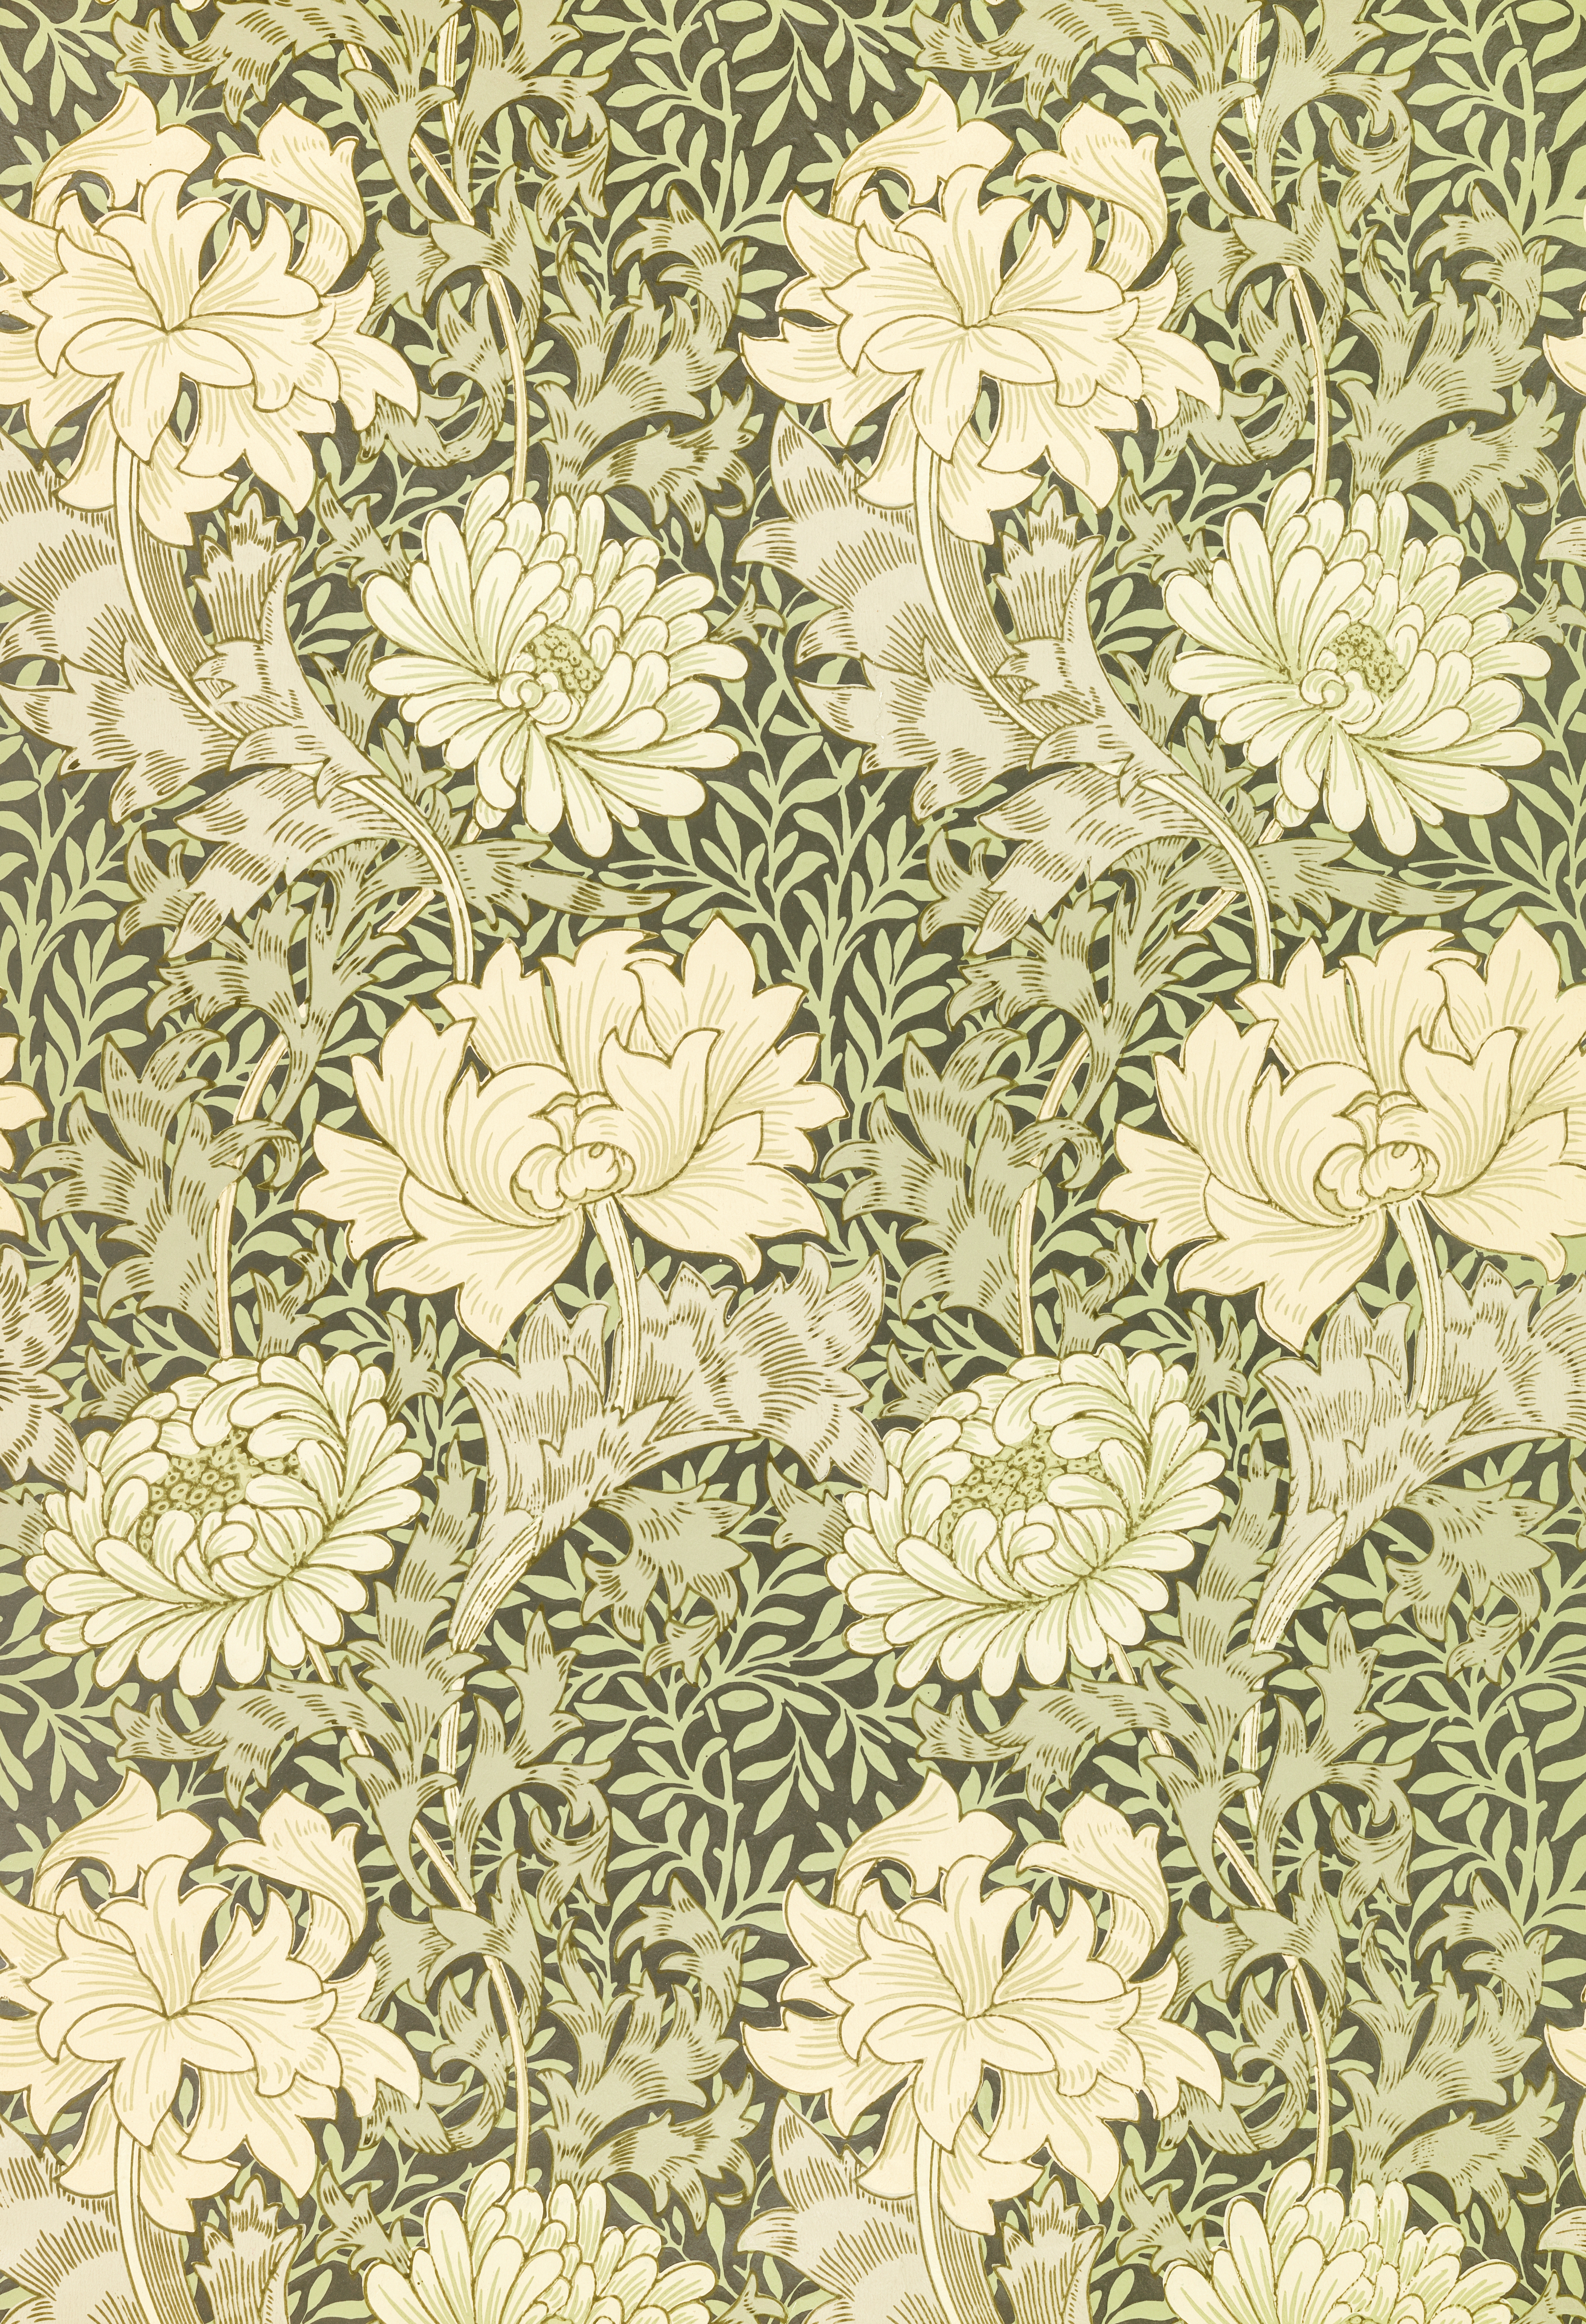
Design: Chrysanthemum
Year: 1877